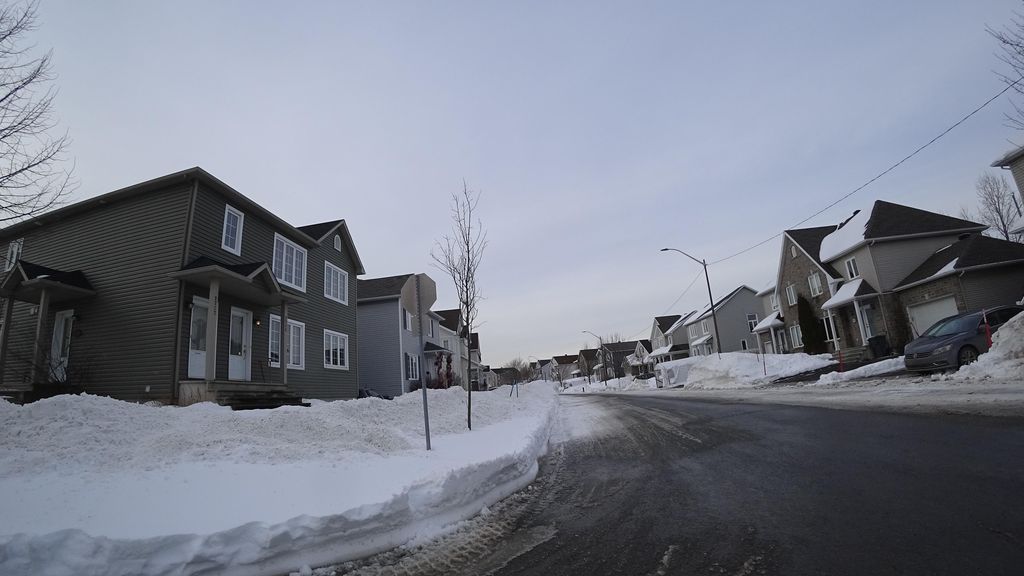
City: quebec_city